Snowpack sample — Snodgrass Mountain, Crested Butte, Colorado (2/4/25, 12:06 PM MST)
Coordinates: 38.923, -106.968
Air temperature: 35 °F
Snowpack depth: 80 cm
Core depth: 60 cm
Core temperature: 32 °F
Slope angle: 14°, slope face: 78°
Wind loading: low
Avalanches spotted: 0
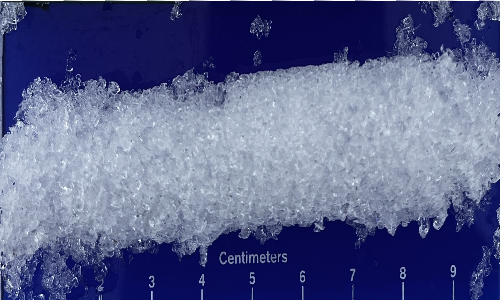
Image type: core
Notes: No avalanches nearby, unusually warm weather for the last month reported by residents, Collected 25 yards from treeline